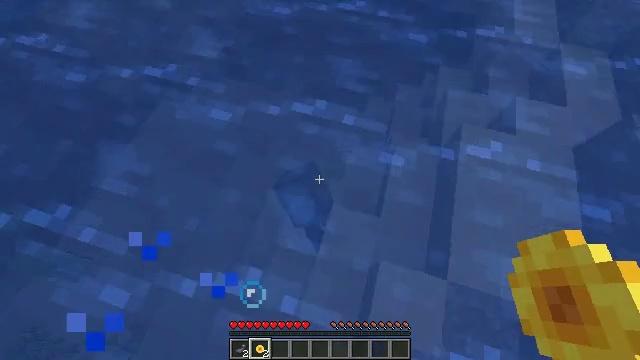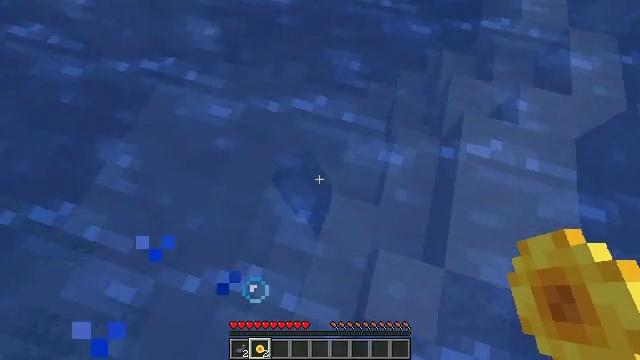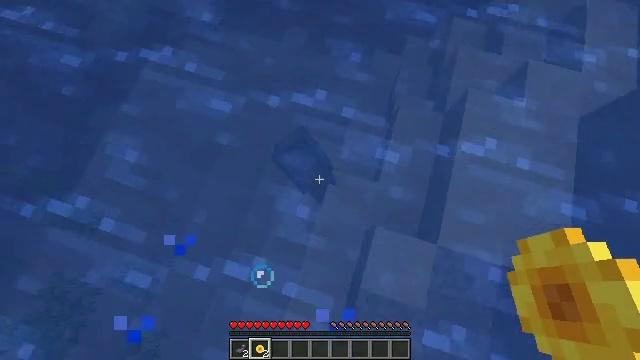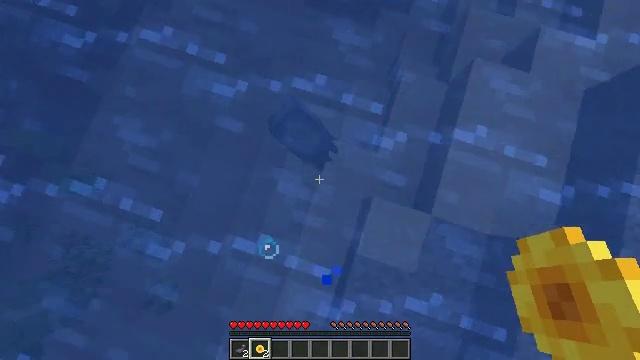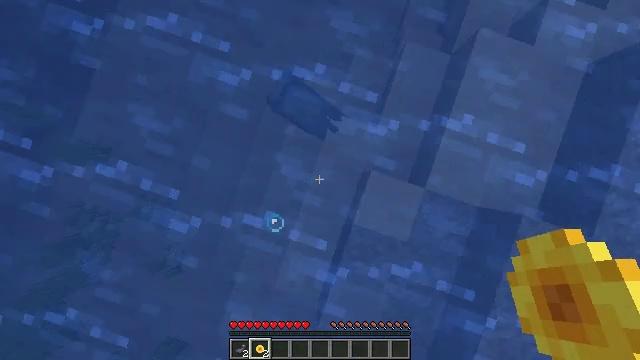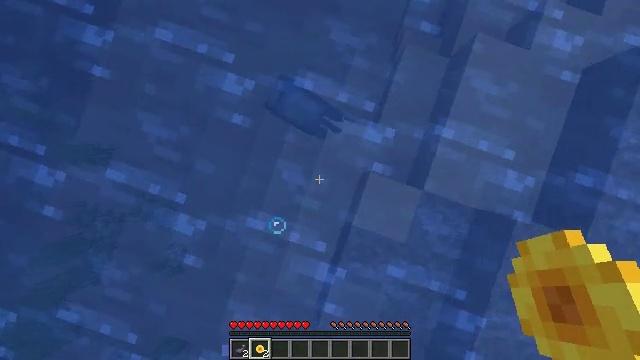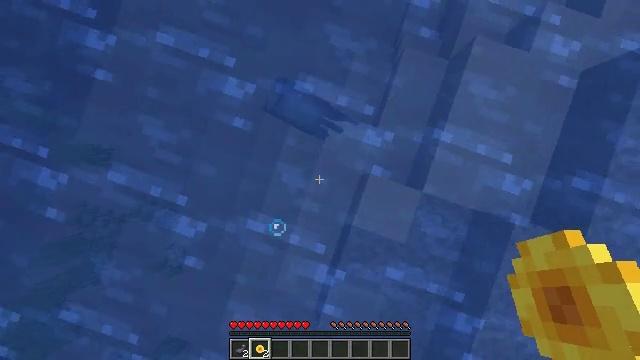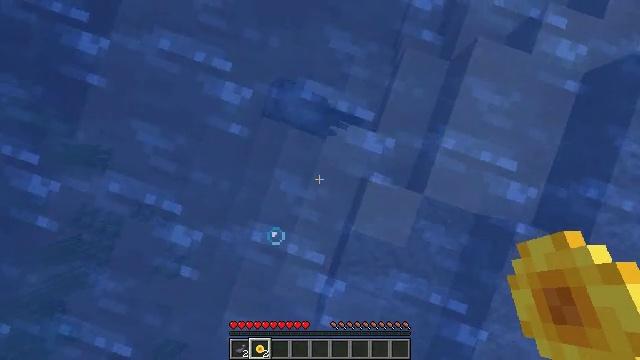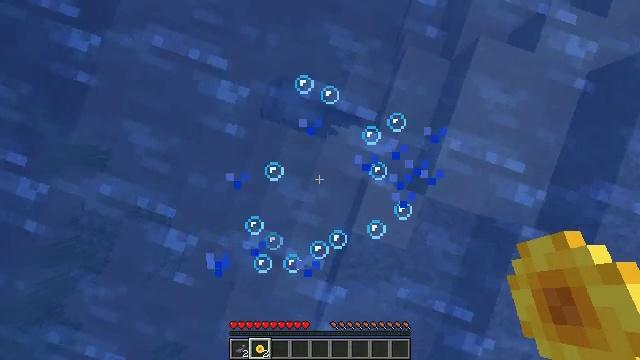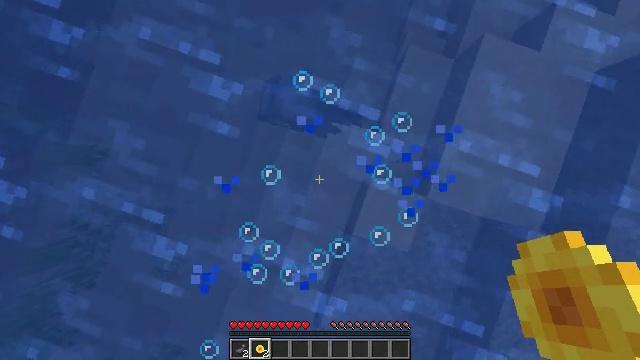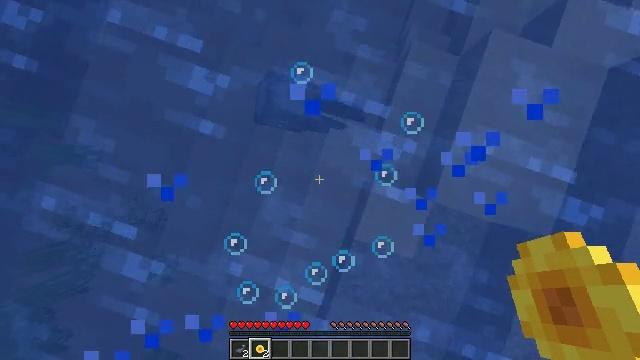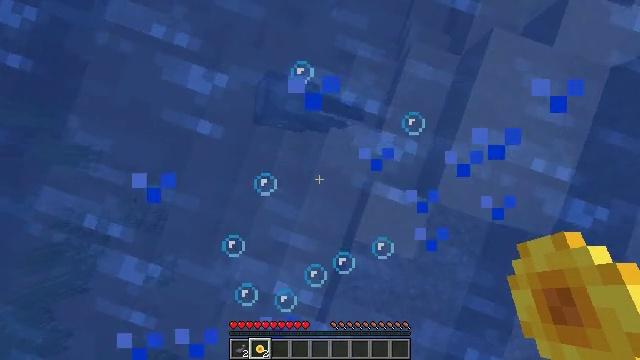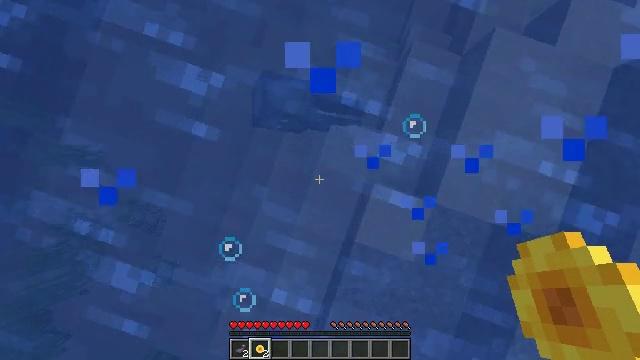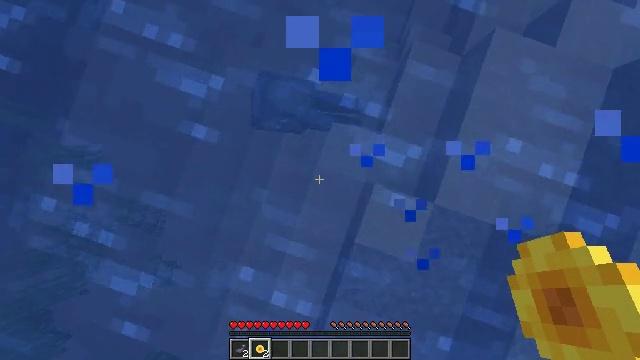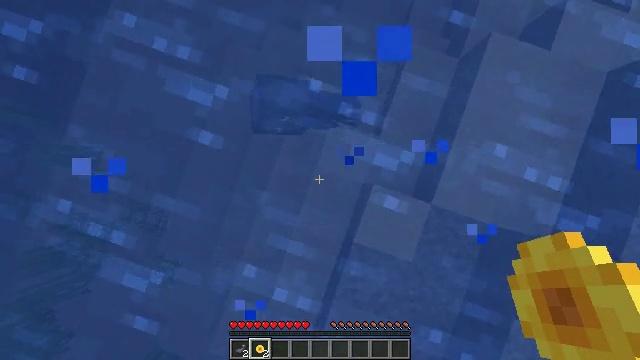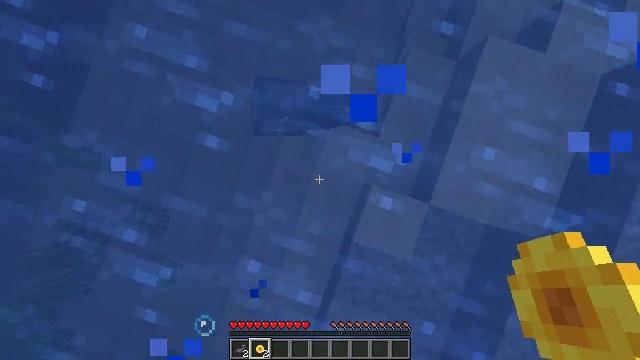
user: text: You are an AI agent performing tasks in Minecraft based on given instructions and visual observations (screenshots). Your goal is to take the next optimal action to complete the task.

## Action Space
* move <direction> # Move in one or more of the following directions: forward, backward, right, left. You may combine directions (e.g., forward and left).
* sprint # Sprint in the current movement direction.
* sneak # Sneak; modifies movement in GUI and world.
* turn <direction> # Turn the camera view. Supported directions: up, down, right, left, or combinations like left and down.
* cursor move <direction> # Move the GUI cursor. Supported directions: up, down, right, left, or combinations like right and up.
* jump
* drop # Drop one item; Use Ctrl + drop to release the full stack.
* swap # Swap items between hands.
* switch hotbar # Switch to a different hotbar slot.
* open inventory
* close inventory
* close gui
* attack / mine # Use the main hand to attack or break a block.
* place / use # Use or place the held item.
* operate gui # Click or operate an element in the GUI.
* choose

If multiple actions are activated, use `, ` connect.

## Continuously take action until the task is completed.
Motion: motion action
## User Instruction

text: Transform resources into yellow dye via crafting.
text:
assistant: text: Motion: move forward, turn down, jump
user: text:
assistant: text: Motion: turn down, jump
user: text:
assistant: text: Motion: turn down, jump
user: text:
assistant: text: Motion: turn down, jump
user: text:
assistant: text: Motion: turn down, jump
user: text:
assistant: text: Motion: turn down, jump
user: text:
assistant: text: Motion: turn down, jump
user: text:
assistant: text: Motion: turn down, jump
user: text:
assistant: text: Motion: turn down, jump
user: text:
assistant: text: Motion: turn down, jump
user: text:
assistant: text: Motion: jump
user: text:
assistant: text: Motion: jump
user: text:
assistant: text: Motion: jump
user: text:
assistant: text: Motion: jump
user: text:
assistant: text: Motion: jump
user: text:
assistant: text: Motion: jump
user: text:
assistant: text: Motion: jump
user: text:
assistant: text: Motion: jump
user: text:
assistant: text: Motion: jump
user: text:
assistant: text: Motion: jump
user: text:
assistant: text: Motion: jump
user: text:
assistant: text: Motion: jump
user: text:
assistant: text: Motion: jump
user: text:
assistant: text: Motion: jump
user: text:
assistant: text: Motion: jump
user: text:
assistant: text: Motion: jump
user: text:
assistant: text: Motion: jump
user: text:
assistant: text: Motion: turn up, jump
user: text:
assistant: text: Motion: turn right and up, jump
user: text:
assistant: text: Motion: move forward, turn right and up, jump